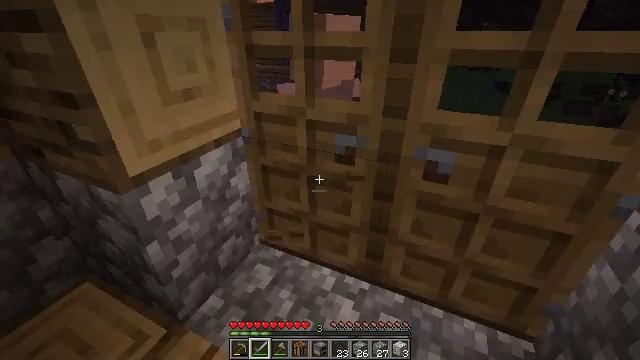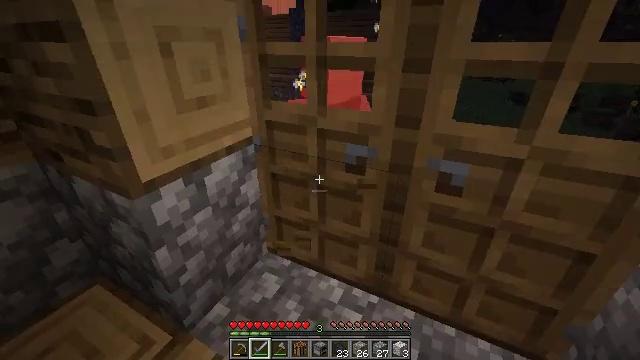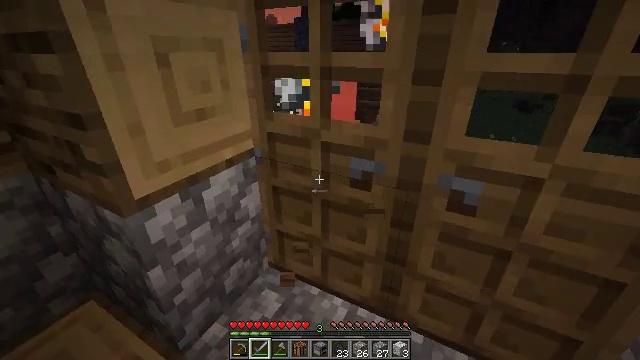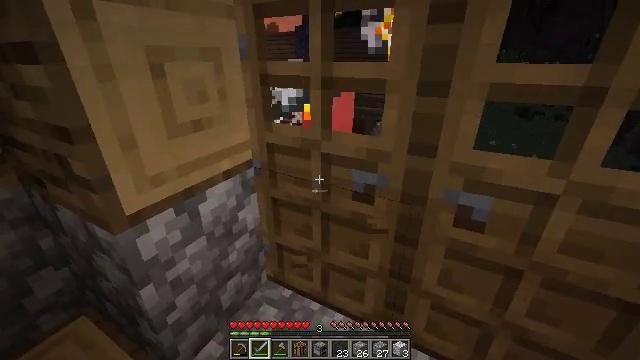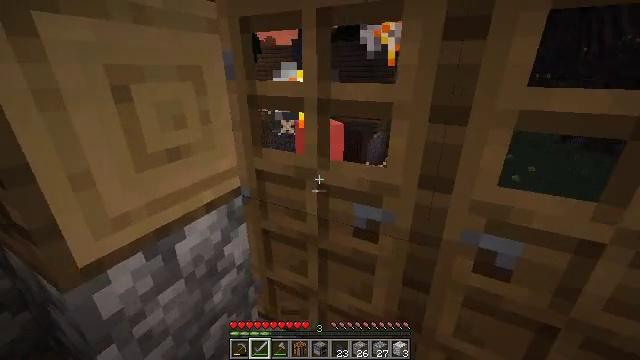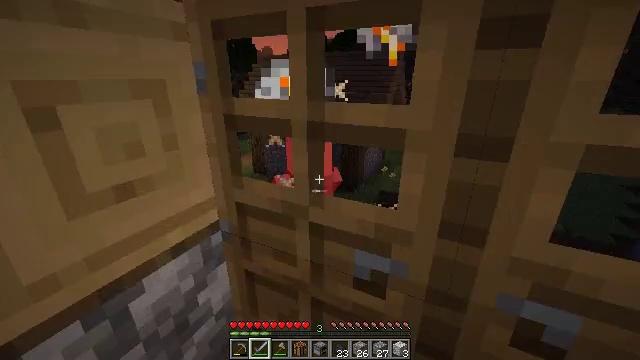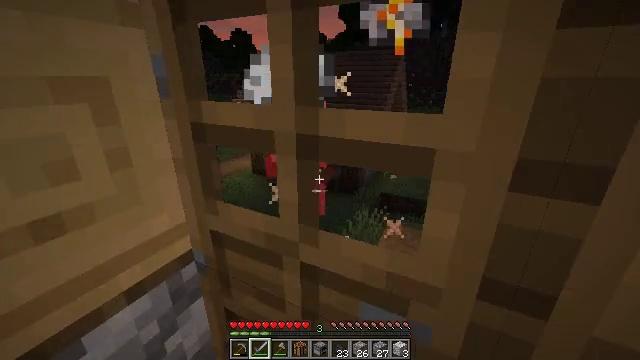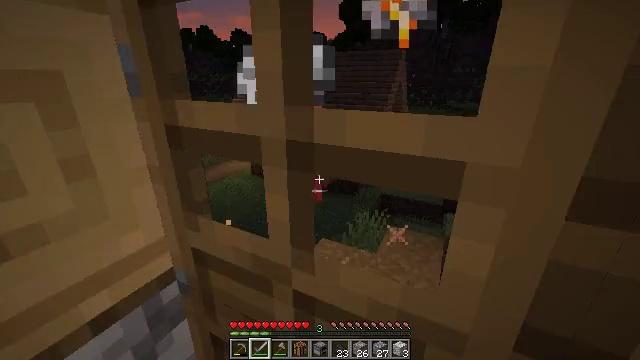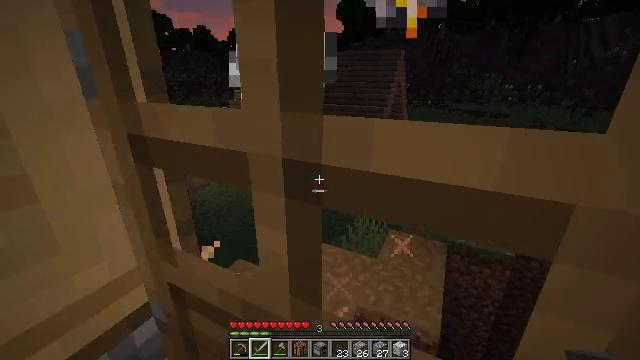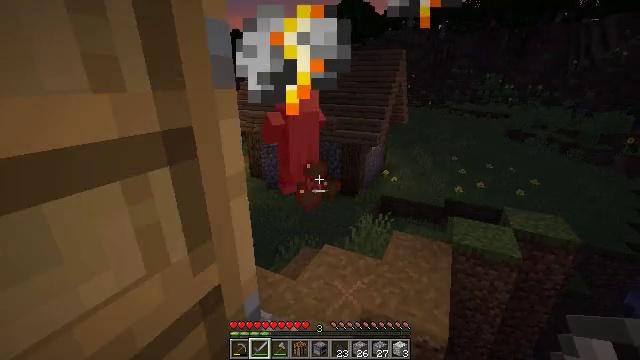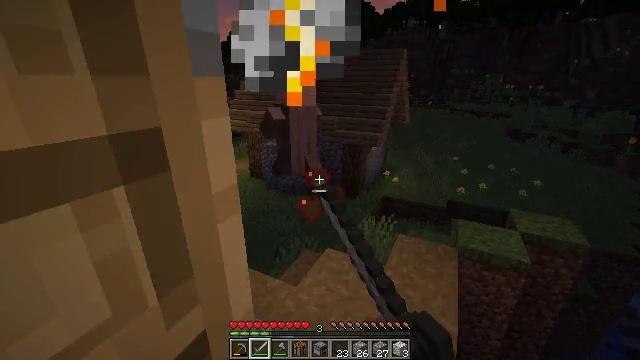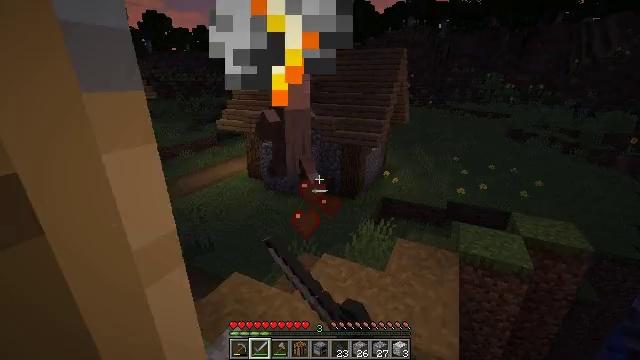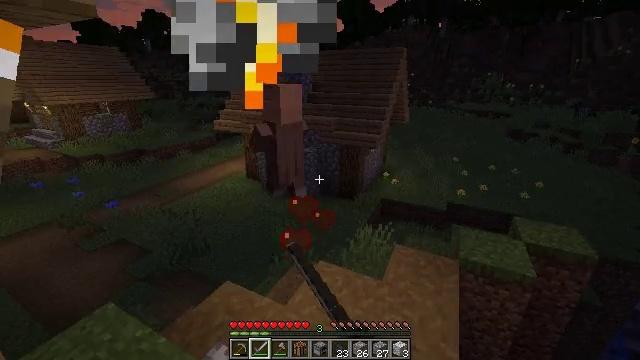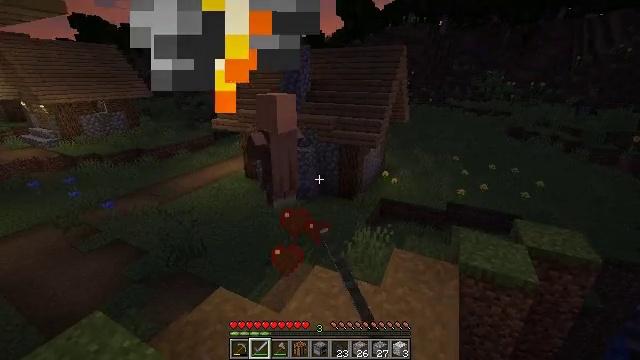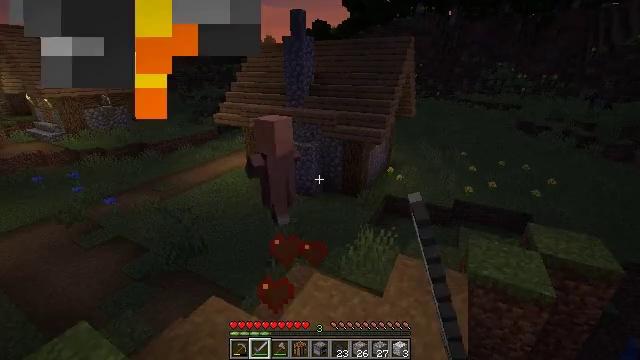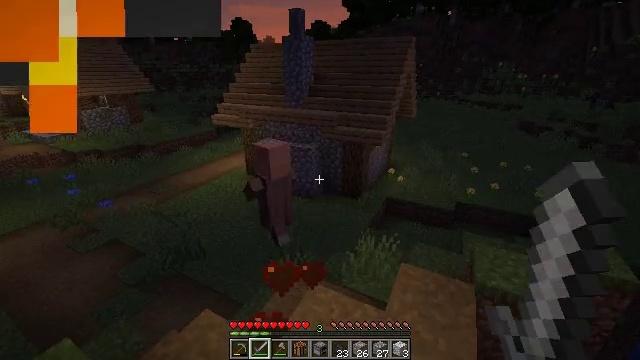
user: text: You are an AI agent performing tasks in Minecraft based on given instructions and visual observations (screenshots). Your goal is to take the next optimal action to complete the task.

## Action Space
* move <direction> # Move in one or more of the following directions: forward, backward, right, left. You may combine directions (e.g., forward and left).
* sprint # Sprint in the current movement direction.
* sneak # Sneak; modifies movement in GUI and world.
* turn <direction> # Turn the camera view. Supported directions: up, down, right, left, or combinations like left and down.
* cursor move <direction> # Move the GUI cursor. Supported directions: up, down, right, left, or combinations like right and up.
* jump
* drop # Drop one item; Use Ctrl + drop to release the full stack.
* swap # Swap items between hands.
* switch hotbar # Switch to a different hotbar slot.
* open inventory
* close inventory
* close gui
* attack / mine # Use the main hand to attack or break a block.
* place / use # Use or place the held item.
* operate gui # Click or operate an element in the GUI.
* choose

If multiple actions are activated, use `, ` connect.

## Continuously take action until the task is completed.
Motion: motion action
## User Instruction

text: Mine the yellow bed to pick it up.
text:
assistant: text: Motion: turn left and up
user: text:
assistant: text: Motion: move forward, turn up
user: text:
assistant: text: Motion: move forward, turn up
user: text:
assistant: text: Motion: move forward, turn up
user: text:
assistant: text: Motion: move forward, turn up
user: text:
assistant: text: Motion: move forward
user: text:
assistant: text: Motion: move forward
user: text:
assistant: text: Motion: move forward
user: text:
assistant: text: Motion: move forward, use / place
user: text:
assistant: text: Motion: move forward, use / place
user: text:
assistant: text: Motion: move forward
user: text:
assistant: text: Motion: move forward
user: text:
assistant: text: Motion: move forward
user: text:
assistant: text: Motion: move forward, turn left and down
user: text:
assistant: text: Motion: move forward
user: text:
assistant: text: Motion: move forward
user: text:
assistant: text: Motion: move forward, turn down
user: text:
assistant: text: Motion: move forward, turn down
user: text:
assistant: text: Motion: move forward, turn left and down
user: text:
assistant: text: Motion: move forward, turn left and down
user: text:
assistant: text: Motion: move forward
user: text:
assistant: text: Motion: move forward
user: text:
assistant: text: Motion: move forward
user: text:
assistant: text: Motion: move forward
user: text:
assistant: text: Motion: move forward
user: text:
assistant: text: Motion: no_op
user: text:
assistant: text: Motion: no_op
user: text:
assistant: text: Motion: move back, turn left and down
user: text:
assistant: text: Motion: move back, turn left and down
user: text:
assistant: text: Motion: move back, turn left